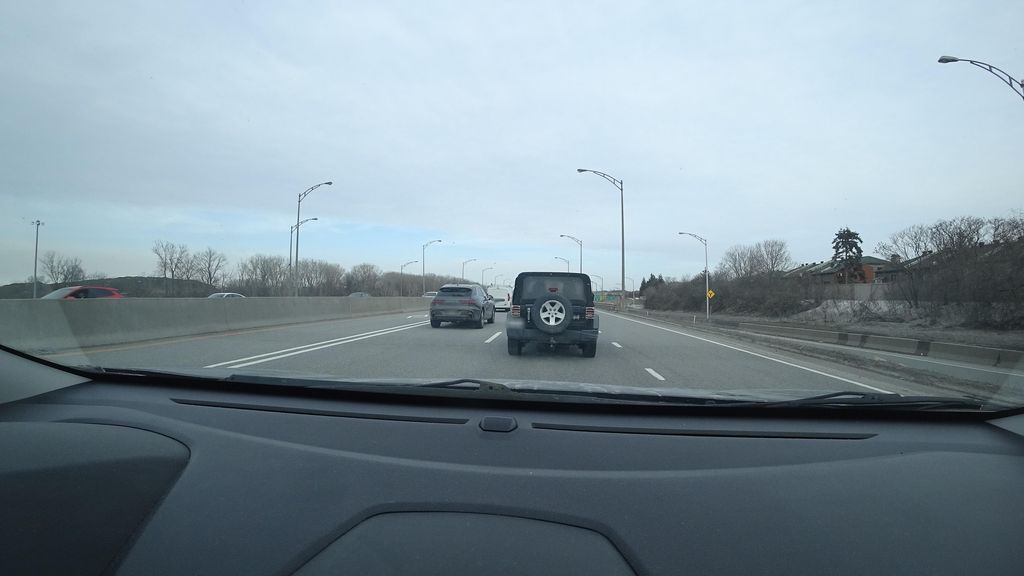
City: montreal